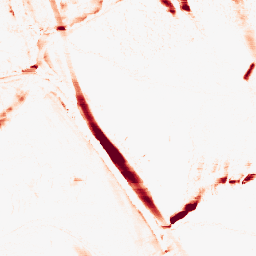
Category: morphological
Decomposition family: morphological_ellipse
Decomposition parameters: operation: opening
width: 5
height: 20
Upsampling method: lanczos
Upsampling parameters: scale: 8
Upsampling scale: 8